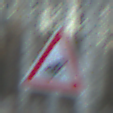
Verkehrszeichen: AmphibienwanderungLinks
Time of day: SunriseSunset
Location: Outdoor (Nature)
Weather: Clear
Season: Winter
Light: Natural